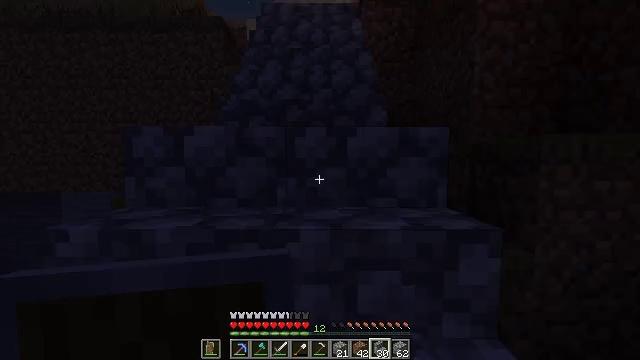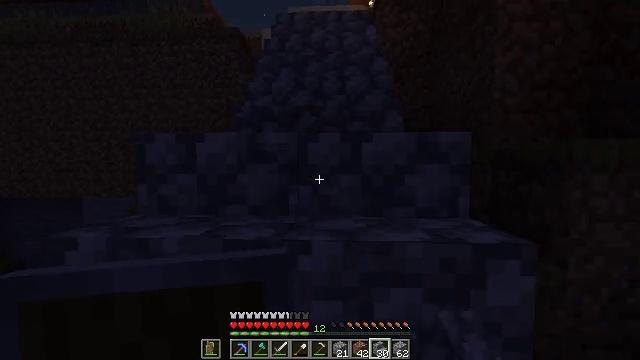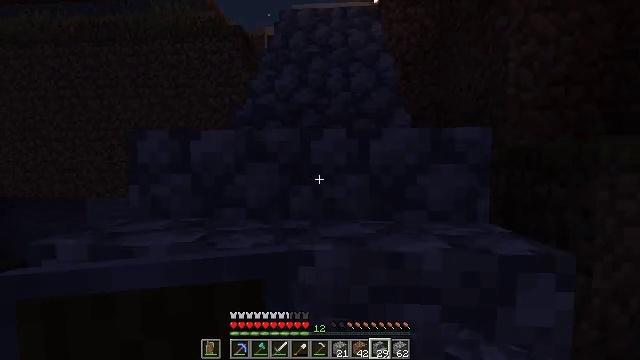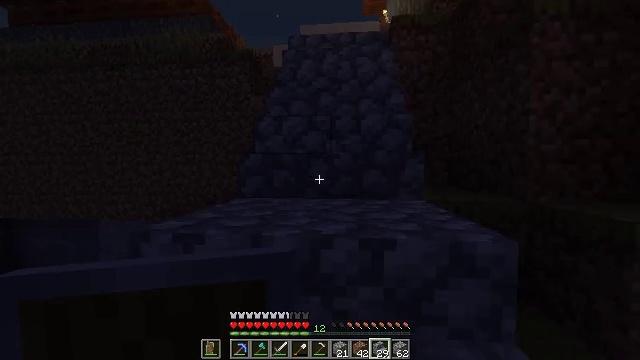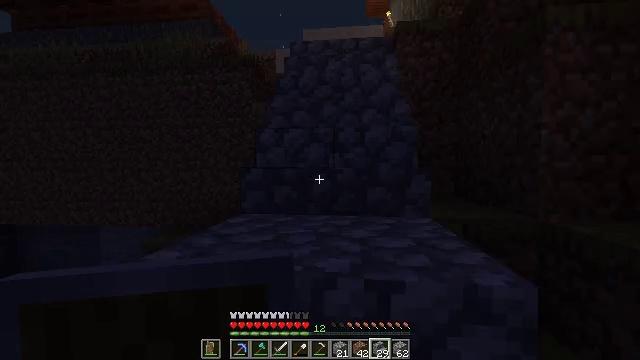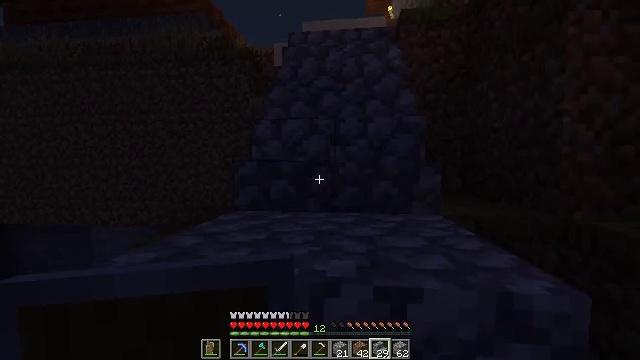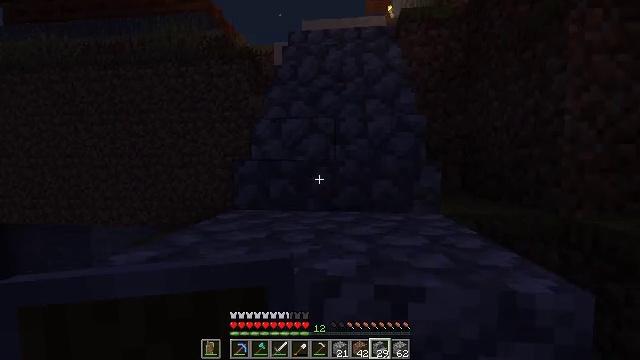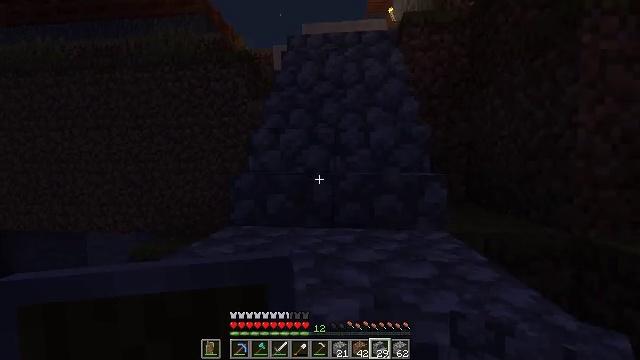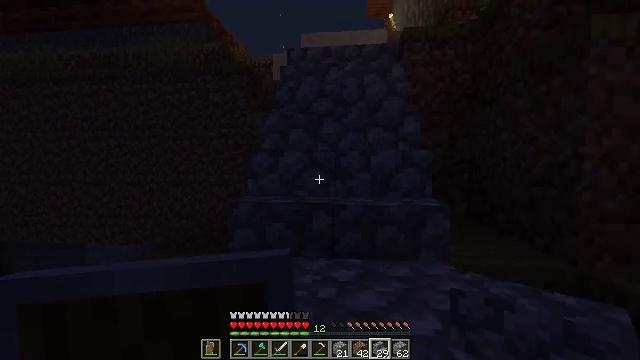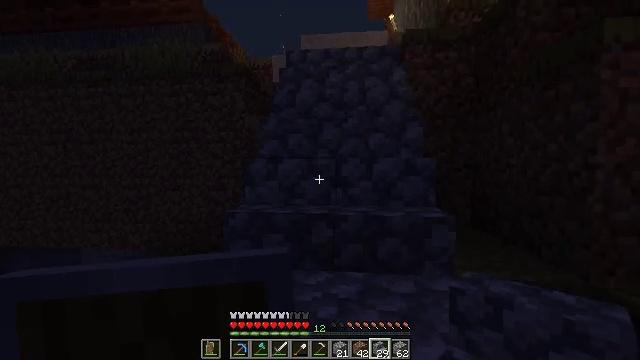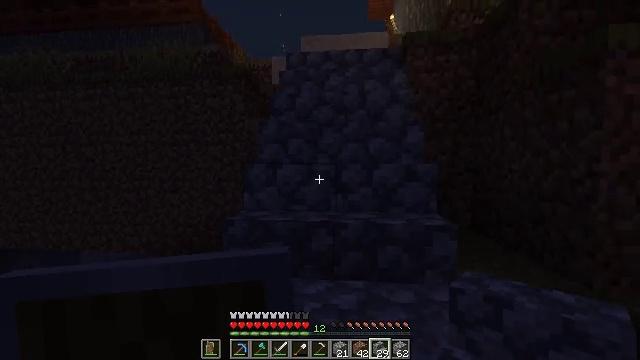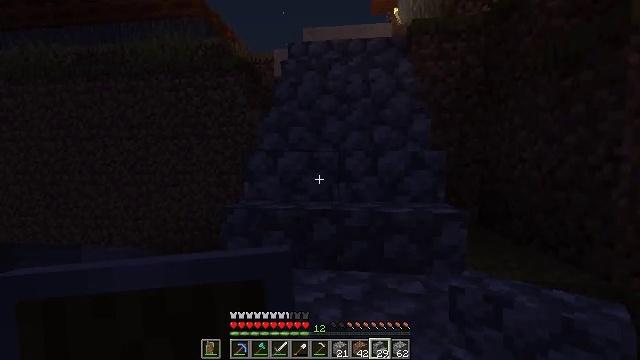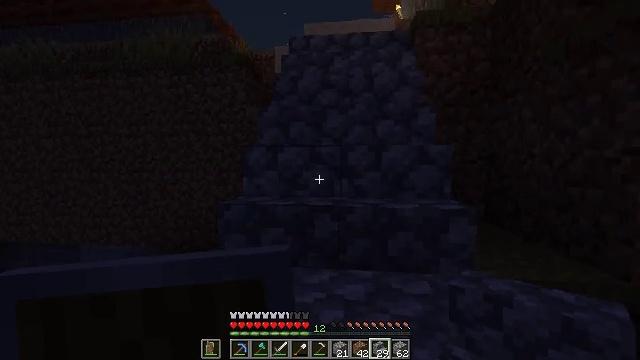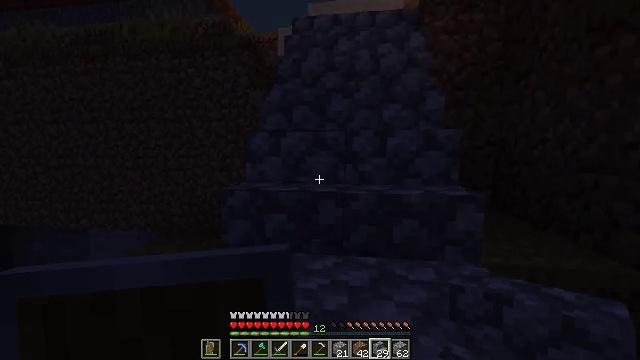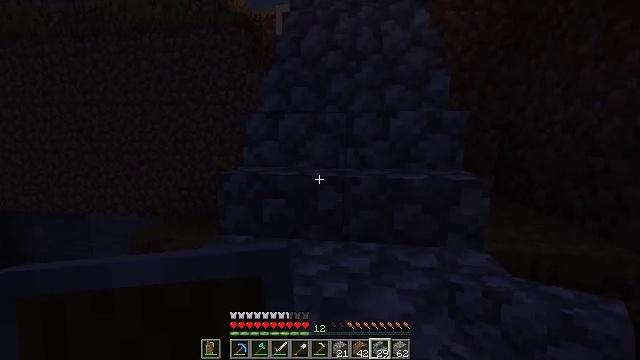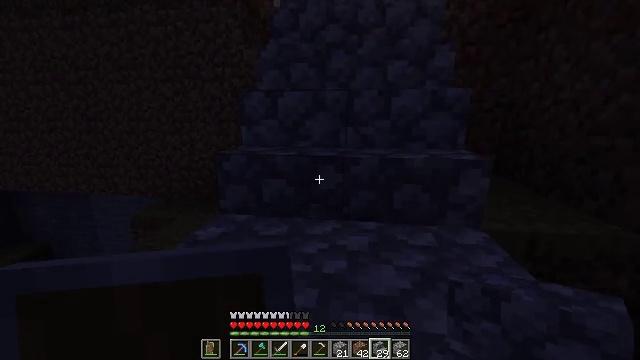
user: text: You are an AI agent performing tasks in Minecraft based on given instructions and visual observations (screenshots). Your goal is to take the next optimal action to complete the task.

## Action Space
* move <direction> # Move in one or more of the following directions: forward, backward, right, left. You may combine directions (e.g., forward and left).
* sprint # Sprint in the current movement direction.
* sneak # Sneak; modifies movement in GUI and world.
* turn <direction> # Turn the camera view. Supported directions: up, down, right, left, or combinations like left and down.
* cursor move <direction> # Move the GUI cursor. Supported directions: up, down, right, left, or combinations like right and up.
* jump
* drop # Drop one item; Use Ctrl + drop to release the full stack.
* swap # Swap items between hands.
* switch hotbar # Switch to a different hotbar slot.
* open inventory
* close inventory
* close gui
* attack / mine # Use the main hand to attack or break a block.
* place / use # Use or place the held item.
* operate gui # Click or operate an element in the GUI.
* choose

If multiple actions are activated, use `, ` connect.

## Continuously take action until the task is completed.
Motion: motion action
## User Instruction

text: Gather some acacia planks.
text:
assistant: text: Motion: move forward, sneak, turn left and up
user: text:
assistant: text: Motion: move forward
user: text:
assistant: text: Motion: move forward, turn left
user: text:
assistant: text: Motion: move forward, sneak
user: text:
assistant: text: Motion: move forward, sneak
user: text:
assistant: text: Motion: move forward, sneak
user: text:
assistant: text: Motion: move forward, sneak
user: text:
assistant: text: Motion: move forward, sneak
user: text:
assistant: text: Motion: move forward, sneak
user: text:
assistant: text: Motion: move forward, sneak
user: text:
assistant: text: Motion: move forward, sneak
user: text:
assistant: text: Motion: move forward, sneak
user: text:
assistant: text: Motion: move forward, sneak, turn down
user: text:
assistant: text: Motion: sneak, turn down
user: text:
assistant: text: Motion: sneak, turn down
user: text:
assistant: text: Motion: sneak, turn down
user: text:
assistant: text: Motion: sneak, turn down
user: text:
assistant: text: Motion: sneak, turn down
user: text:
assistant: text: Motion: sneak
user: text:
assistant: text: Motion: sneak
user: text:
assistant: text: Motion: sneak
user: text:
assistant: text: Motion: sneak
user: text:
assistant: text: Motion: sneak
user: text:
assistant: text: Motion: move forward, sneak, turn right
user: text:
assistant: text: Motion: move forward, sneak, turn right and up
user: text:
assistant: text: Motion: move forward, turn right and up
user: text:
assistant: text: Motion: move forward, turn up
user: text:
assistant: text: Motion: move forward
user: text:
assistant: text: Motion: move forward
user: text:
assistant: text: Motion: move forward, turn up